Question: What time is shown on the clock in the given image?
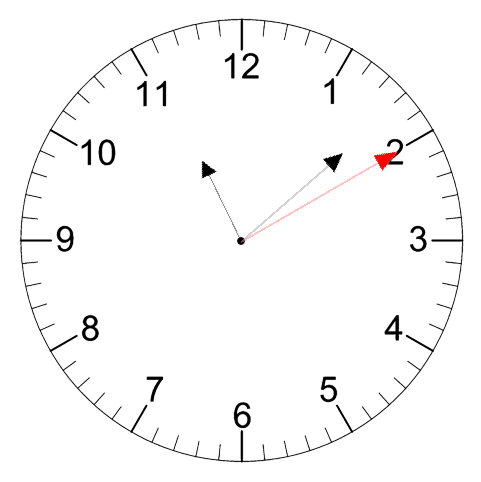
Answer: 11:08:10